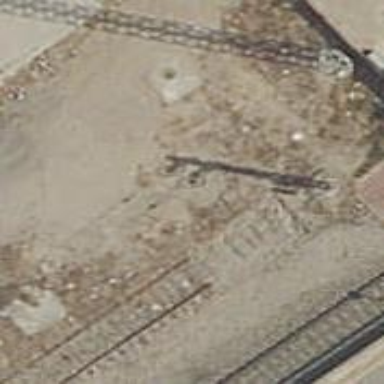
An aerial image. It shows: Railway buffer stop.